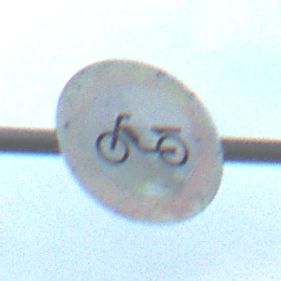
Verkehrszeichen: VerbotMofas
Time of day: SunriseSunset
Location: Outdoor (RoadRail)
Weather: PartlyCloudy
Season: NotSpecified
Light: Natural